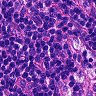
Metastatic tissue present: no